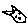
Label: cat